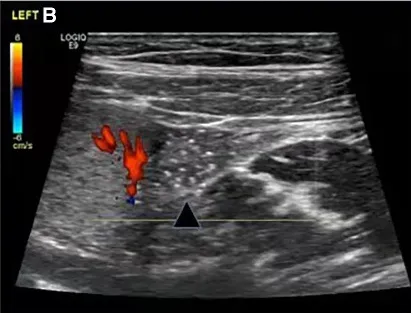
Appearance of case 1 and intraoperative findings. Preoperative ultrasound suggested that the left testis was adjacent to the lower pole of the spleen (B).
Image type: radiology (ultrasound)